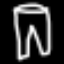
Label: pants